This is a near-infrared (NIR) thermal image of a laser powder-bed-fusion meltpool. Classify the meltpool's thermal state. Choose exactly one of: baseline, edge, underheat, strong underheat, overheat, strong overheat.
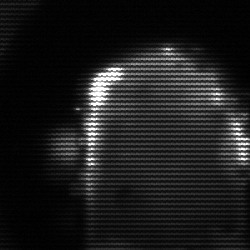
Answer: baseline